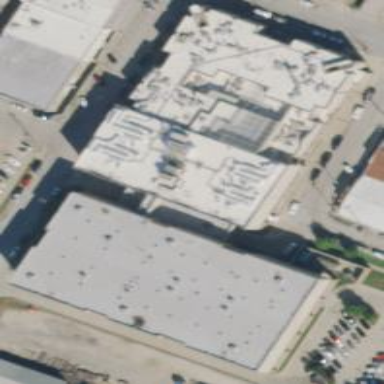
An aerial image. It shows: Civic building used as prison.